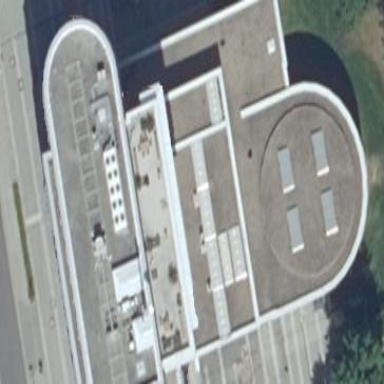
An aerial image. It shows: Part of building.